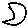
Label: moon